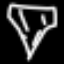
Label: diamond